Field crop: maize
Growth stage: 2
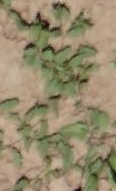
Species: convolvulus